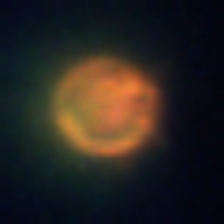
Taxon: Ciliates
Group: Other